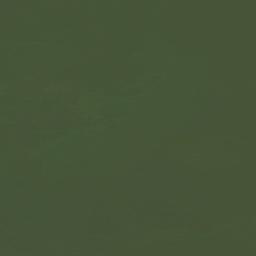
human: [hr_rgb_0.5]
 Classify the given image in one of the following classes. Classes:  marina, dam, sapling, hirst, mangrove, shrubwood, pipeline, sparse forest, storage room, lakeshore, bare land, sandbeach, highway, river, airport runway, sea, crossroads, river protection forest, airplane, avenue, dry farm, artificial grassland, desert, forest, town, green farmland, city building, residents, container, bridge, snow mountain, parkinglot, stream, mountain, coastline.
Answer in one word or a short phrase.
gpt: sea